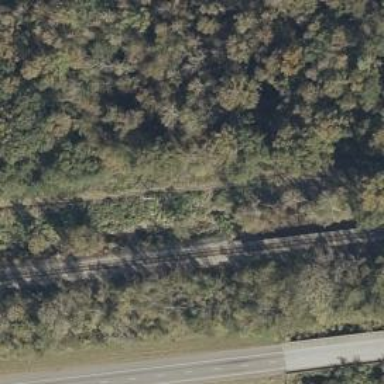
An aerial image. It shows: Railway tracks on embankment.